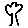
Label: tree